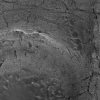
Atmospheric dust classification: not_dusty